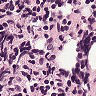
Metastatic tissue present: no